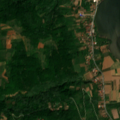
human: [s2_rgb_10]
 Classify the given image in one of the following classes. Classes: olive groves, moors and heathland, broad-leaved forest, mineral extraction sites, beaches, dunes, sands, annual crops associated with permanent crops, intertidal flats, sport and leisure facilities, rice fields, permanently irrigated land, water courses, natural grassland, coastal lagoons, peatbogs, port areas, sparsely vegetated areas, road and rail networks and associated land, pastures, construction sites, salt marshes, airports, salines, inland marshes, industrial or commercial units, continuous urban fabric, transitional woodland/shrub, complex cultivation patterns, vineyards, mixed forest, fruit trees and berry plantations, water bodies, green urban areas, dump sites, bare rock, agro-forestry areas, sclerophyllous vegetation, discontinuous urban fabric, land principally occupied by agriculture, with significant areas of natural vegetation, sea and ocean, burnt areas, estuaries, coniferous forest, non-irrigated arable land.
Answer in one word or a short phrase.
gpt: complex cultivation patterns, land principally occupied by agriculture, with significant areas of natural vegetation, broad-leaved forest, water bodies